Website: bh-photo
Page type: billing-address
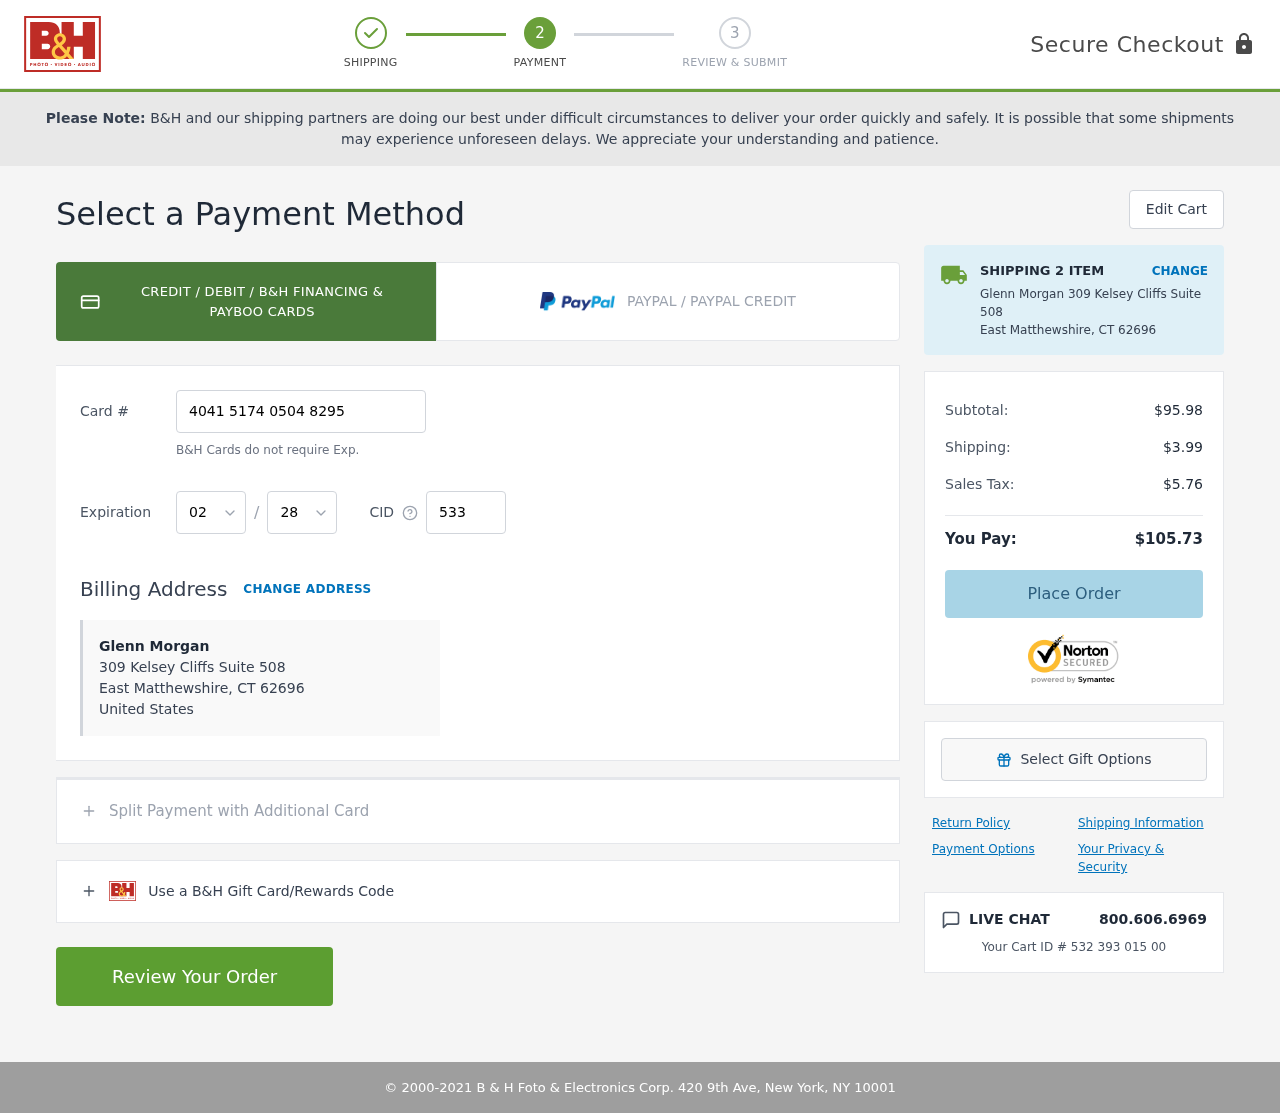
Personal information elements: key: PII_CARD_CVV
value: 533
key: PII_CARD_EXPIRY_MONTH
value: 02
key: PII_CARD_EXPIRY_YEAR
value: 28
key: PII_CARD_NUMBER
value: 4041 5174 0504 8295
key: PII_CITY
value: East Matthewshire
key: PII_COUNTRY
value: United States
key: PII_FULLNAME
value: Glenn Morgan
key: PII_POSTCODE
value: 62696
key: PII_STATE_ABBR
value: CT
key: PII_STREET
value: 309 Kelsey Cliffs Suite 508
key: PII_FULLNAME2
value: Glenn Morgan
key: PII_STREET2
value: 309 Kelsey Cliffs Suite 508
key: PII_CITY_STATE_ZIP2
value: East Matthewshire, CT
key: PII_POSTCODE2
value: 62696
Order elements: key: ORDER_NUM_ITEMS
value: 2
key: ORDER_SUBTOTAL
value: $95.98
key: ORDER_SHIPPING_COST
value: $3.99
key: ORDER_TAX
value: $5.76
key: ORDER_TOTAL
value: $105.73
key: ORDER_ID
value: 532 393 015 00